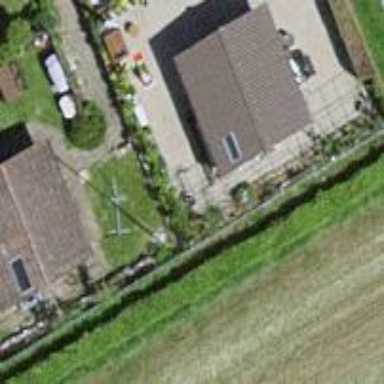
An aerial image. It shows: Allotment house.